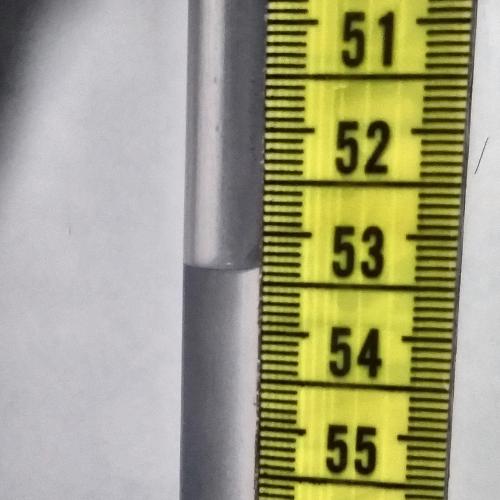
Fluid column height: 53.3 cm